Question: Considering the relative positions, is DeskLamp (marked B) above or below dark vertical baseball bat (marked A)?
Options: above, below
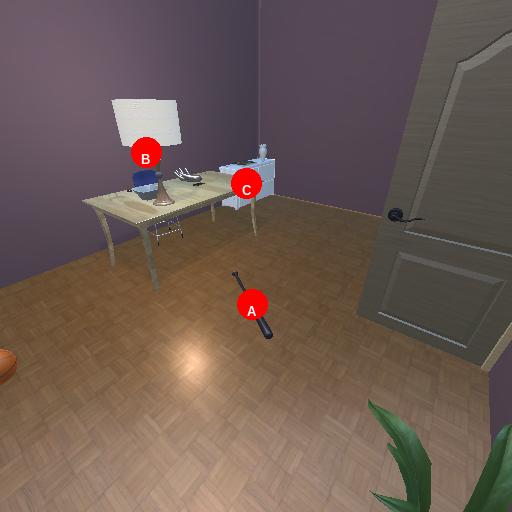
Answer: above